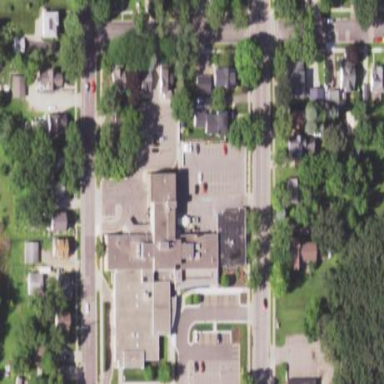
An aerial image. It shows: Hospital providing healthcare services.